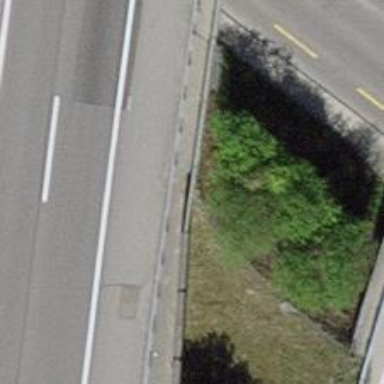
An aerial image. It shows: Noise barrier wall.